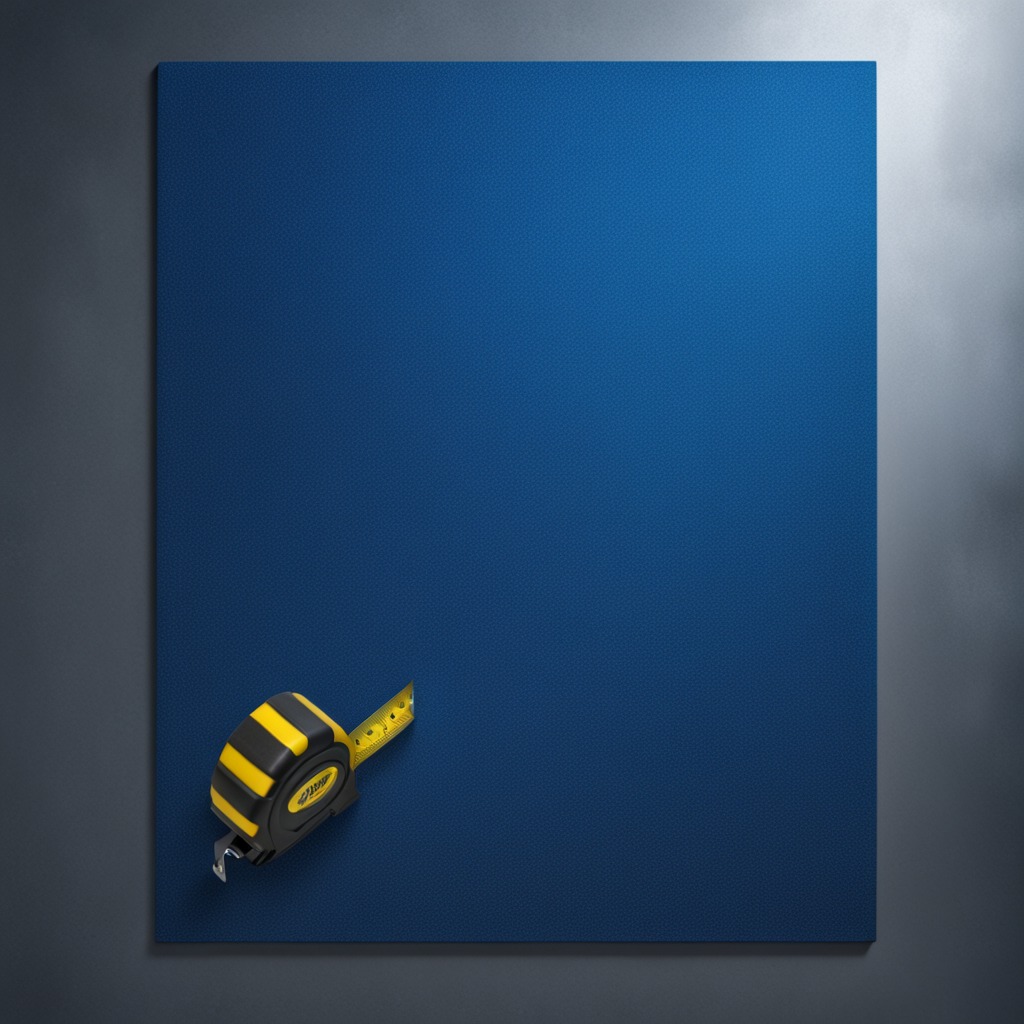
A measuring tape is lying on the clean granite tabletop covered with a blue rubber mat inside a workshop under bright overhead lighting crisp shadows high clarity worn but beneath the mat.